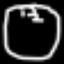
Label: clock